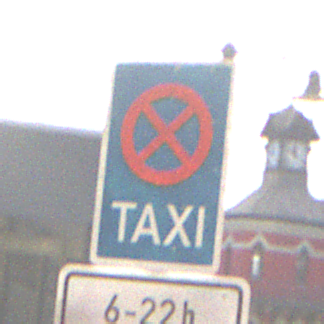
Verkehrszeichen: Taxenstand
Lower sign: ZeitangabenMitBeschraenkungAufWochentage4
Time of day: MorningAfternoon
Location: Outdoor (Urban)
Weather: PartlyCloudy
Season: NotSpecified
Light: Natural